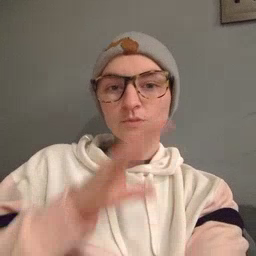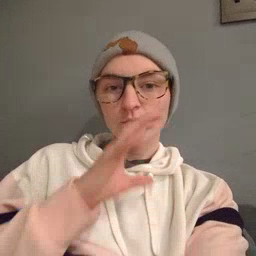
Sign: old